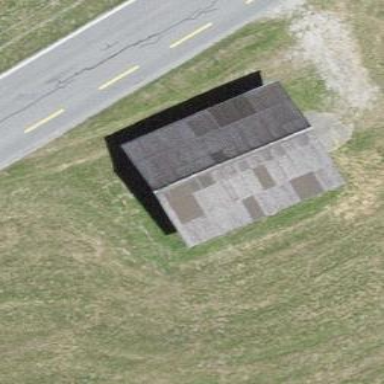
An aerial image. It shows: Rural barn.